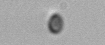
Label: nanoplankton_mix